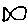
Label: fish